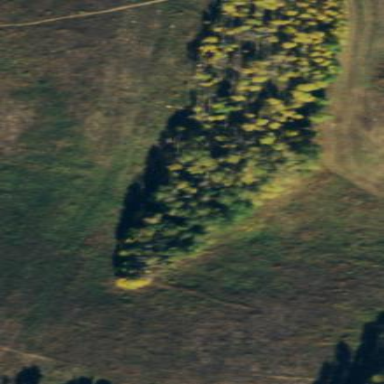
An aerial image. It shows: Woodland with needle-leaved trees.